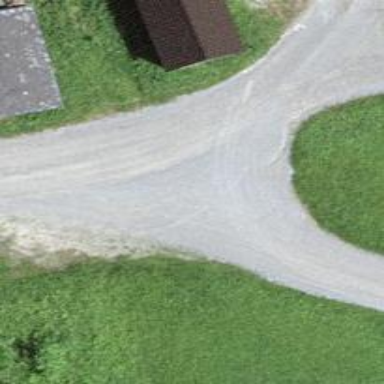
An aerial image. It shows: Unclassified road with fine gravel surface.